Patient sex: M
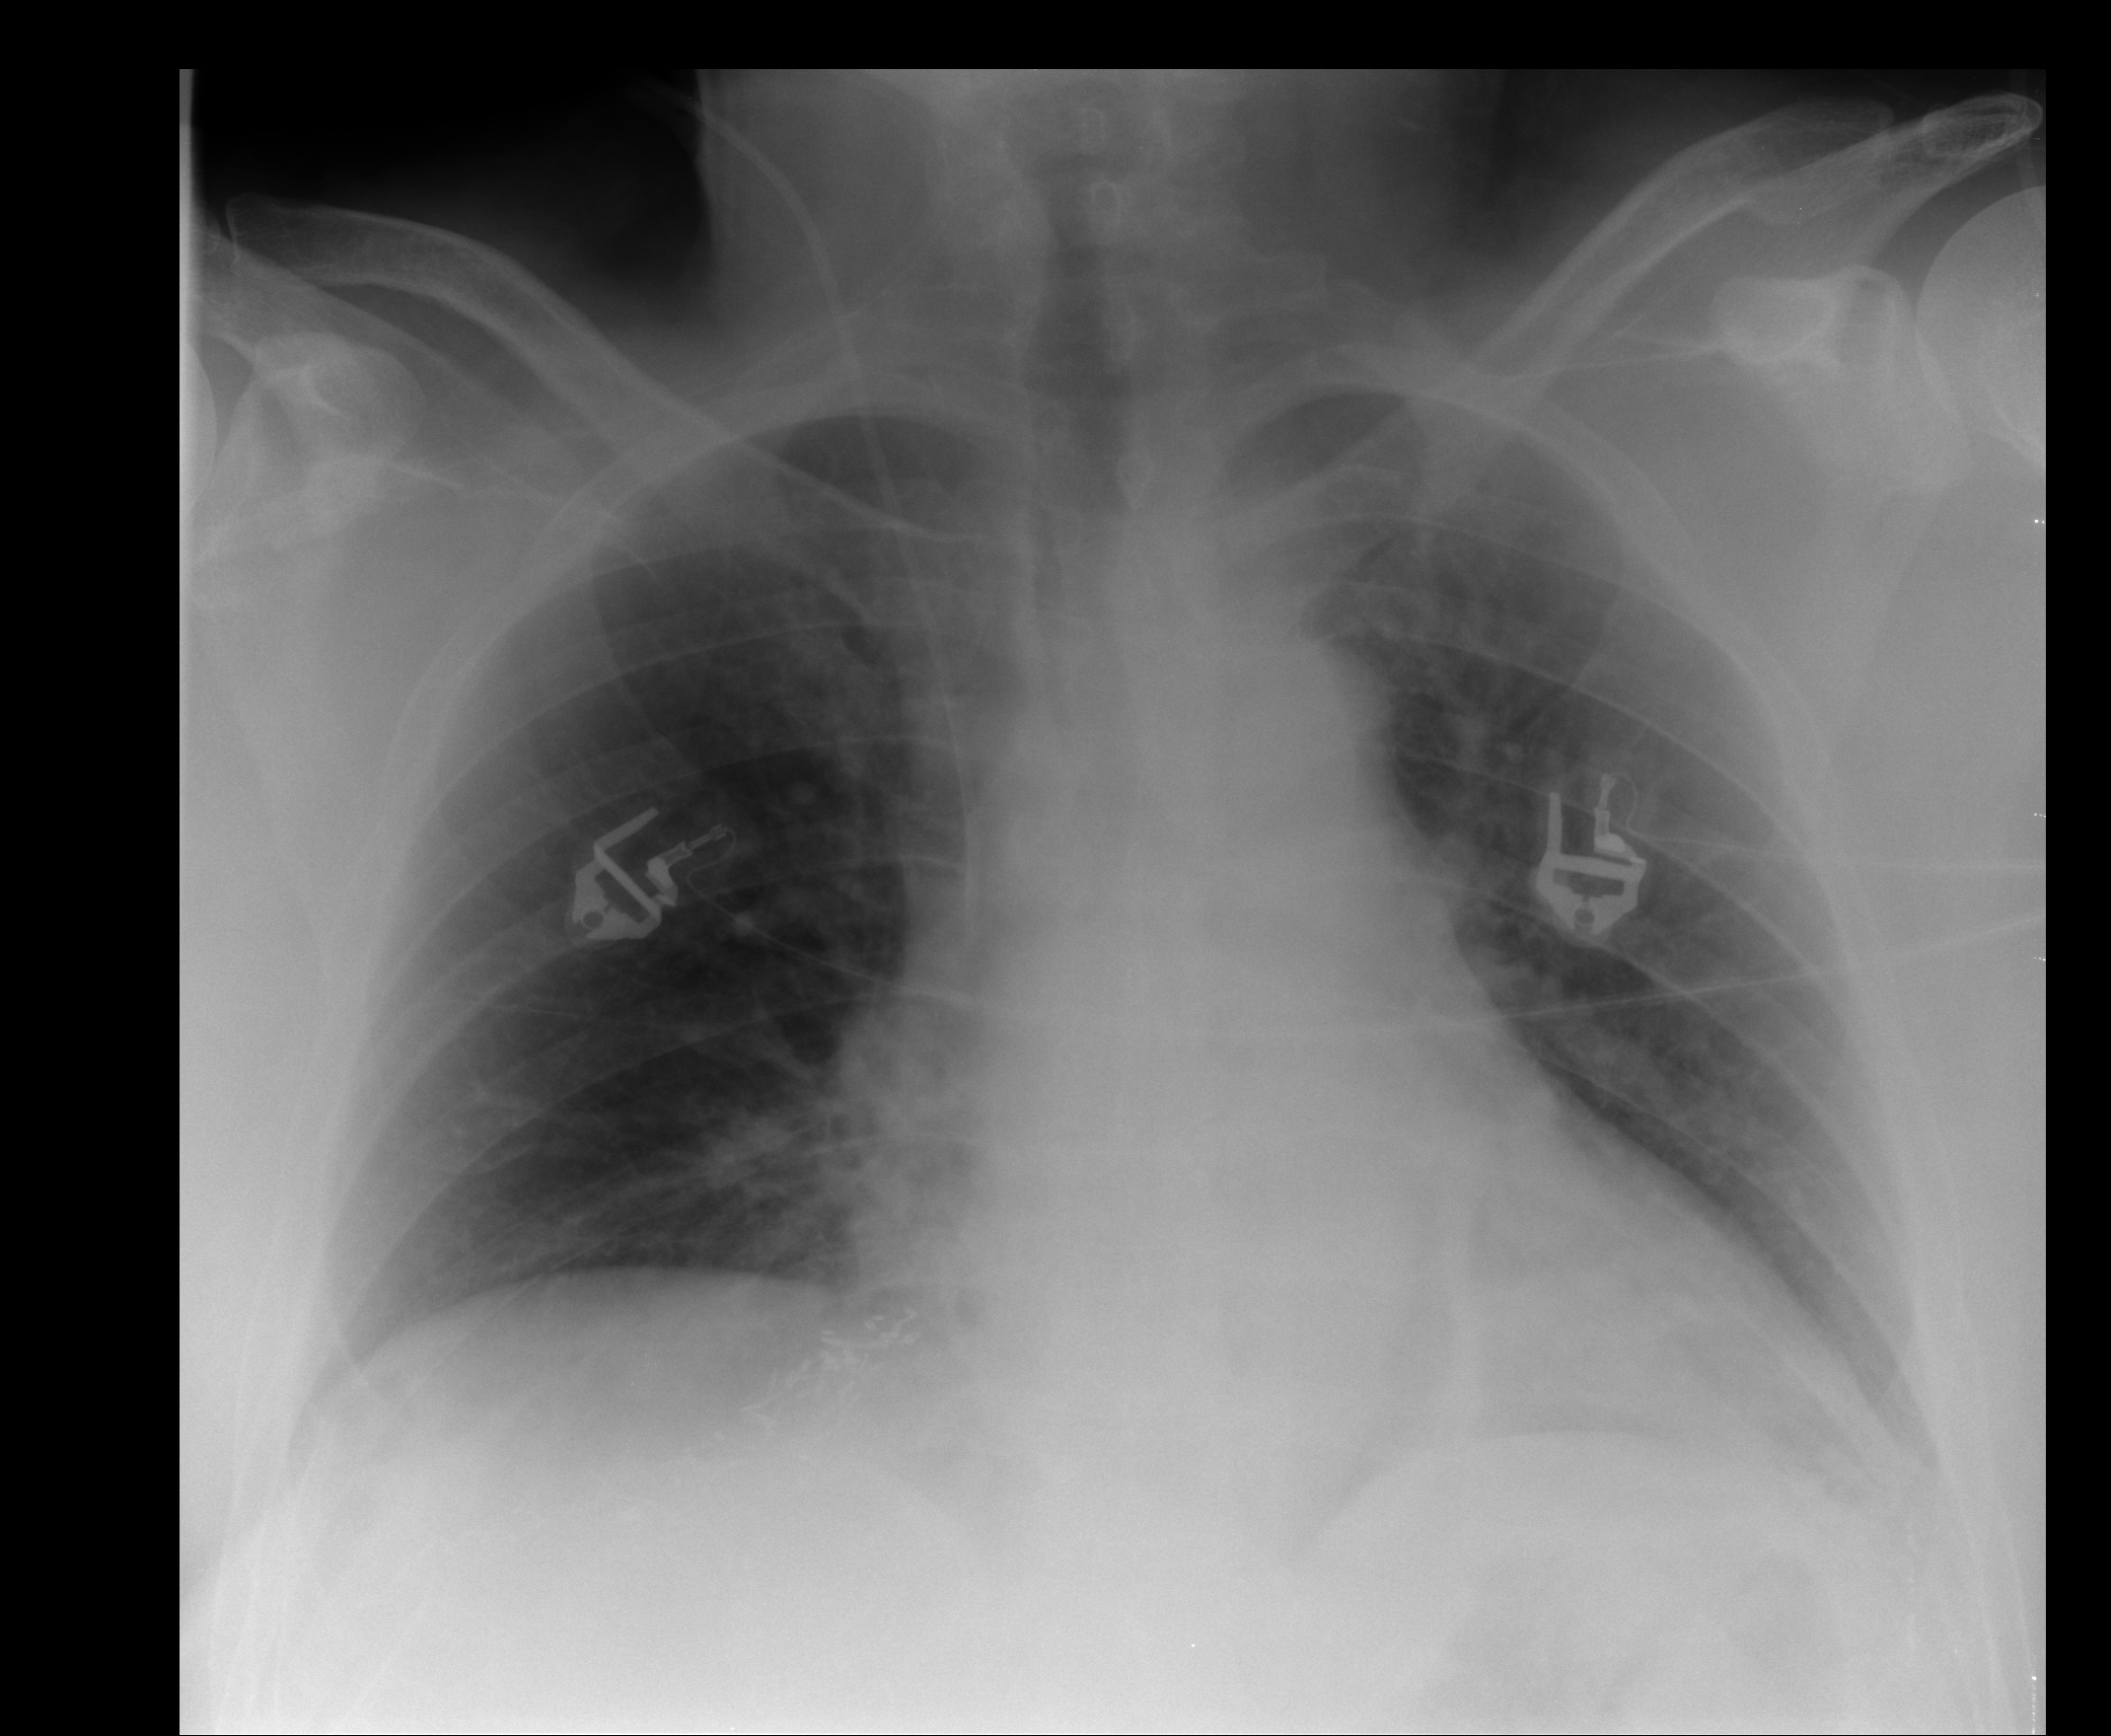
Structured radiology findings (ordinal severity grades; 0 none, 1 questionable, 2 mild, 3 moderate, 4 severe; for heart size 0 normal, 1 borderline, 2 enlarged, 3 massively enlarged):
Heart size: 0
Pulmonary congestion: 2
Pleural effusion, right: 0
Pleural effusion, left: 0
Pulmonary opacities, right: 0
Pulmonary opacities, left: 0
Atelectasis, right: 0
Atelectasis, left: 0